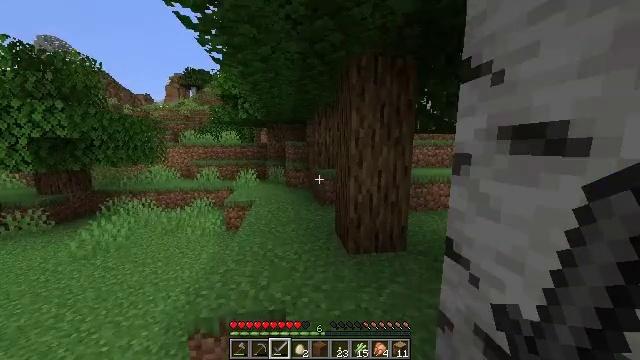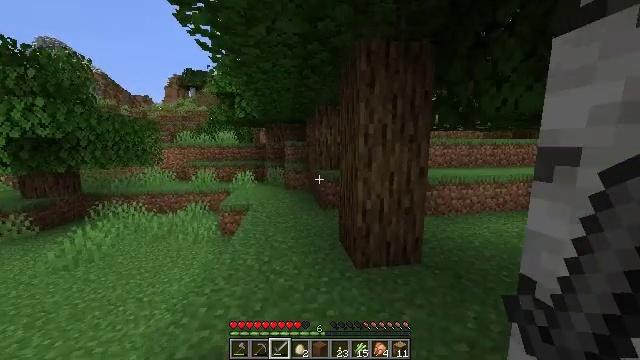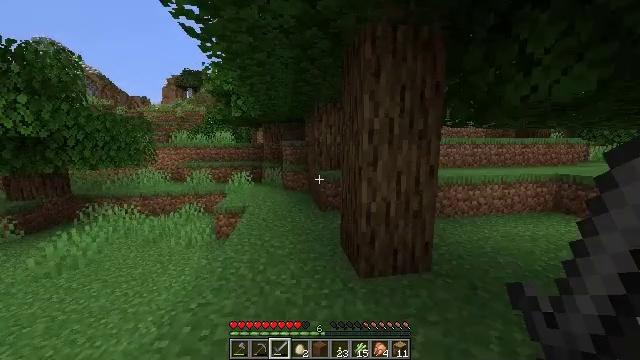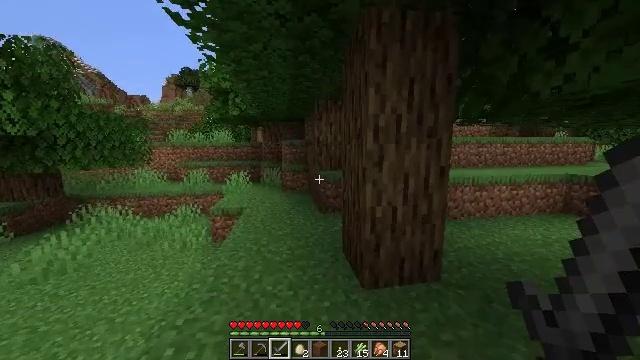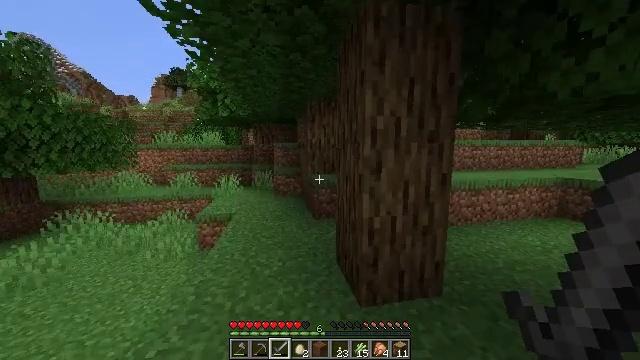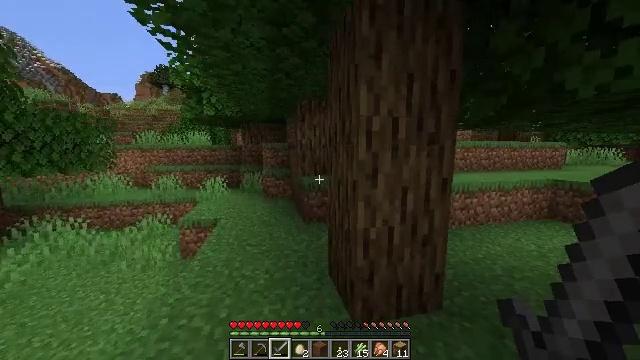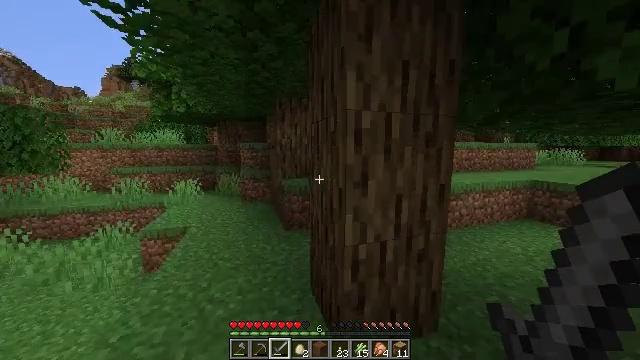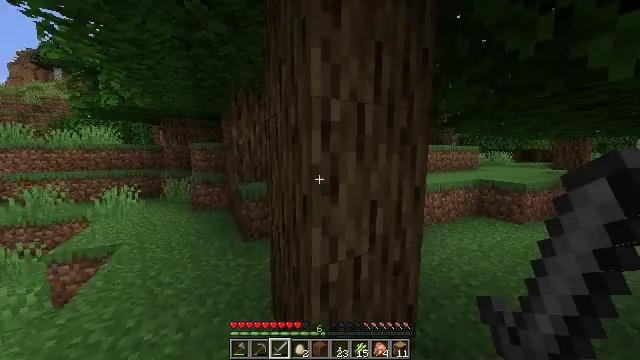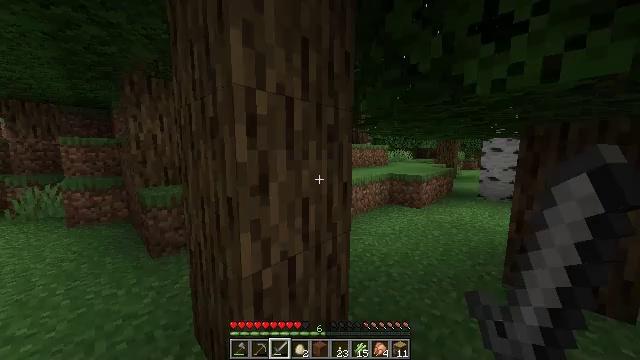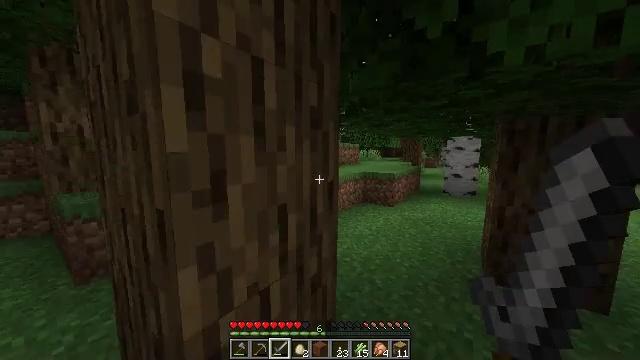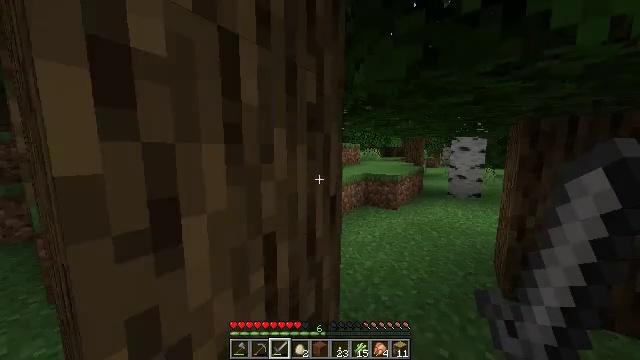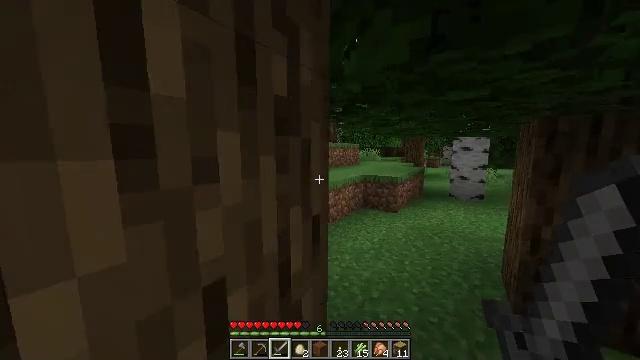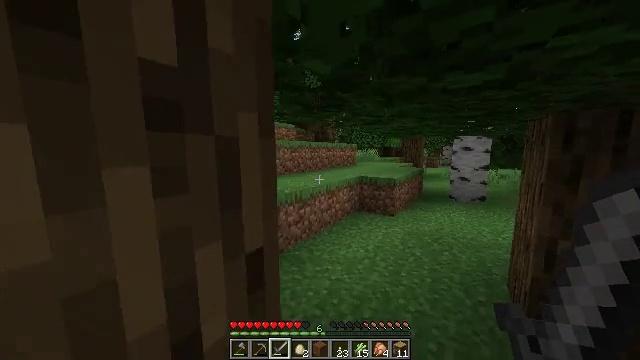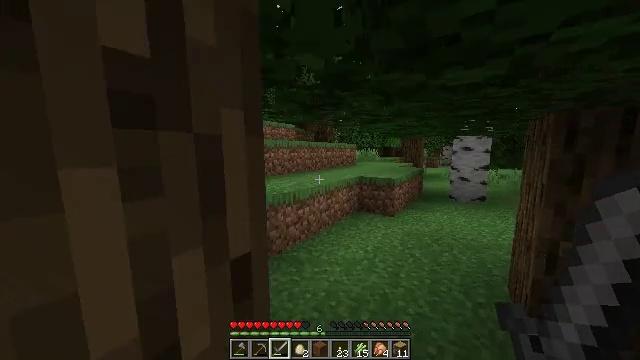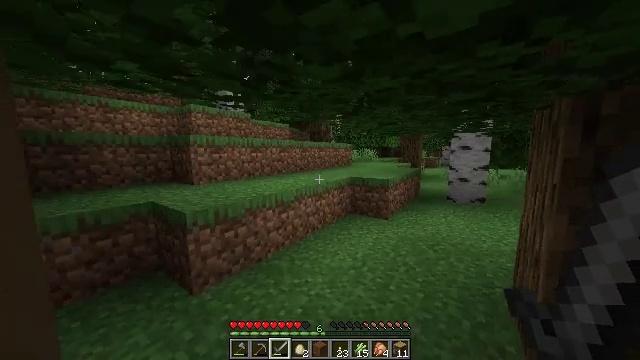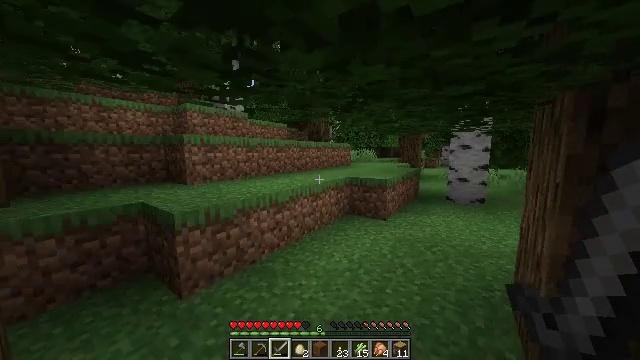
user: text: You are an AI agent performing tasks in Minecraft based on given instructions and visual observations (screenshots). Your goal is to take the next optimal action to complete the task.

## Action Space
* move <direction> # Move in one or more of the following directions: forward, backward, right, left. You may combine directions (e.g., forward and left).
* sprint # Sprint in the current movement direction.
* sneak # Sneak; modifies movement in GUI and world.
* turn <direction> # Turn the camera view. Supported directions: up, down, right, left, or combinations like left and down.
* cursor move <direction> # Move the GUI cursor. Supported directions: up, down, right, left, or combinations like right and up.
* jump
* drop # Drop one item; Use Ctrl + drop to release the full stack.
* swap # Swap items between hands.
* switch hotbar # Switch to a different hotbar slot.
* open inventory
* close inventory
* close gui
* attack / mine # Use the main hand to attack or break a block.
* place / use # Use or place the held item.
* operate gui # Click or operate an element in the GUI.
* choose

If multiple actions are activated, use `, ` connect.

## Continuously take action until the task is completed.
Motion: motion action
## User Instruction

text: Break the lilac plant.
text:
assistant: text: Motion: move forward
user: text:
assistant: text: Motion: move forward
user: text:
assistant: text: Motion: move forward
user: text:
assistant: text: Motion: move forward, turn right
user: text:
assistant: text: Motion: move forward, turn right
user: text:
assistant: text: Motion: move forward, turn right
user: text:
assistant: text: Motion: move forward, turn right
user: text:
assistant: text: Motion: move forward, turn right
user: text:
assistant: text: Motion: move forward, turn right
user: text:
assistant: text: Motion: move forward and move right
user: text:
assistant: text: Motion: move forward and move right
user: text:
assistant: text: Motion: move forward and move right
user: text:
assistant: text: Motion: move forward and move right
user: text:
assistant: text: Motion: move forward and move right
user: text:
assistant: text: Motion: move forward and move right
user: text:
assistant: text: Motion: move forward
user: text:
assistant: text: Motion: move forward
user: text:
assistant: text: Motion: move forward
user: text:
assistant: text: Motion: move forward
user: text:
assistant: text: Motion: move forward
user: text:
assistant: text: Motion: move forward
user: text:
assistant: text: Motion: move forward
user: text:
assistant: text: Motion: move forward
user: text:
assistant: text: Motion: move forward
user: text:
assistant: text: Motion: move forward
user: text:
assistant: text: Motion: move forward
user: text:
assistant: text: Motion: move forward
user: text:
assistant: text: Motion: move forward
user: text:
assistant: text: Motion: move forward
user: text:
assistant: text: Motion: move forward, jump